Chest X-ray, PA view. Patient: 63 years old, sex M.
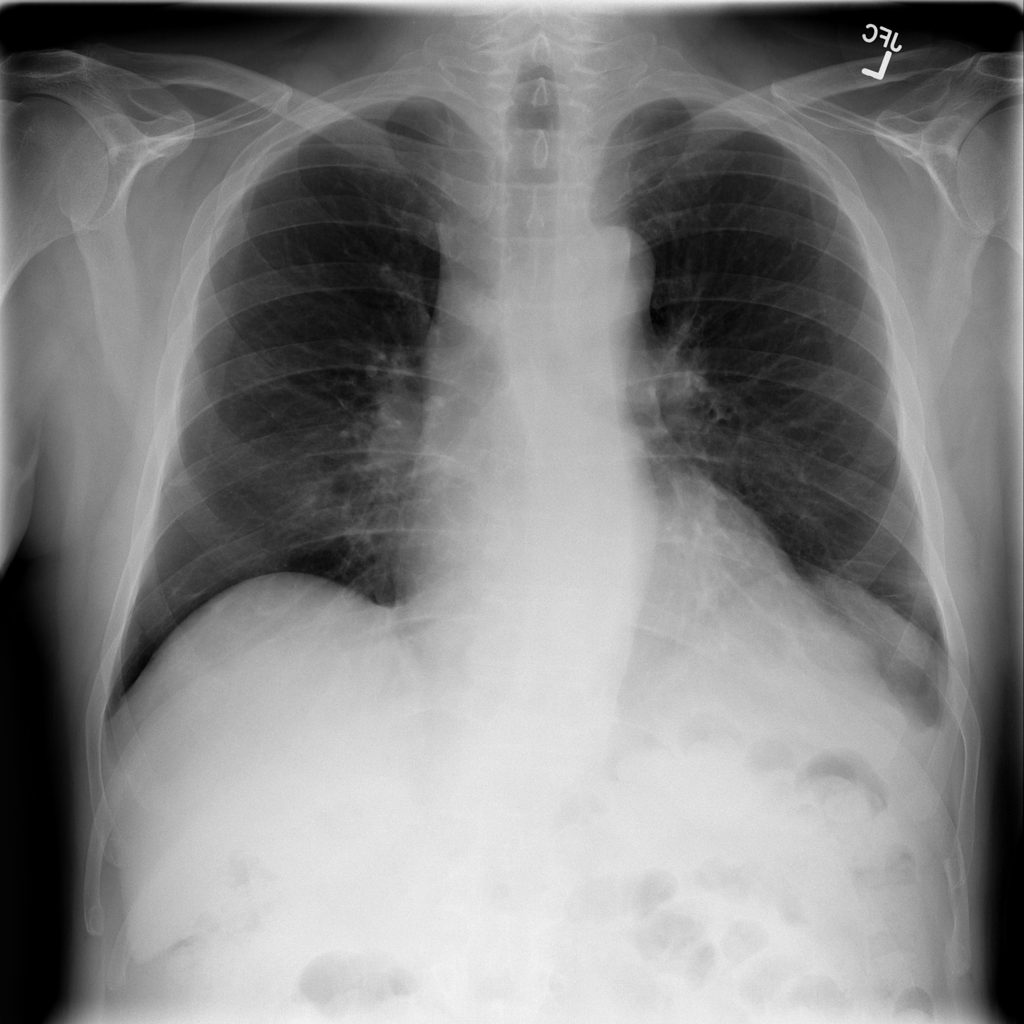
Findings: Atelectasis